Field crop: maize
Growth stage: 1
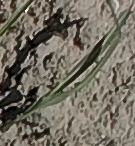
Species: sorghum